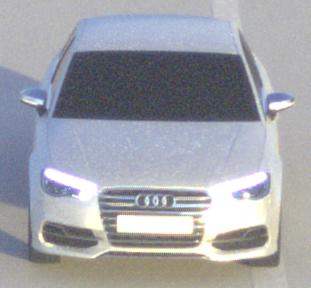
Make: Audi
Model: S3
Detailed model: 8V
Model produced from: 2013
Model produced until: 2020
Doors: 4
Color: white
Road condition: dry road
Daytime: sunrise or sunset
Contrast: high contrast